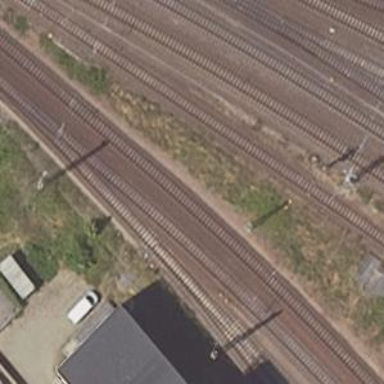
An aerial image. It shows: Railway switch.